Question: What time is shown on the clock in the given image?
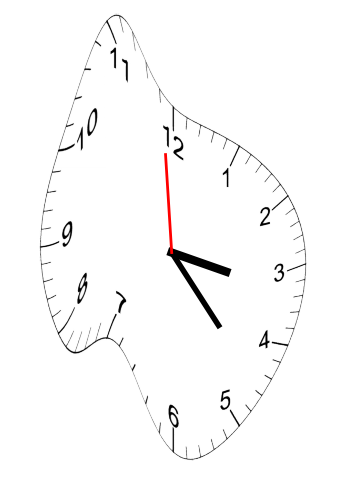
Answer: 03:22:59